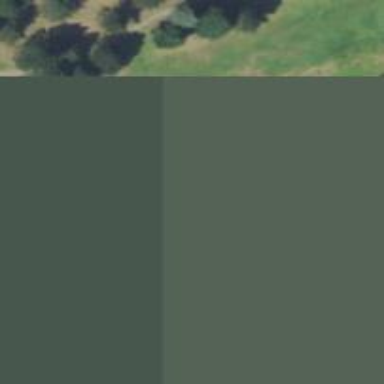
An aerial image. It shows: Golf hole.